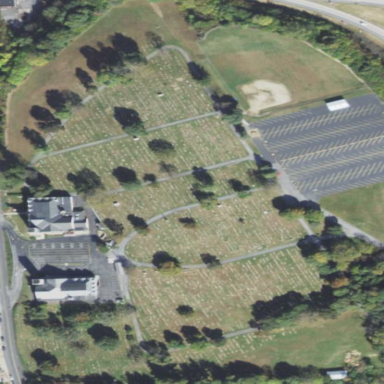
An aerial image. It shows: Cemetery.